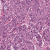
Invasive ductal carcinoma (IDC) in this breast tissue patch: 1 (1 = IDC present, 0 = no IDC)